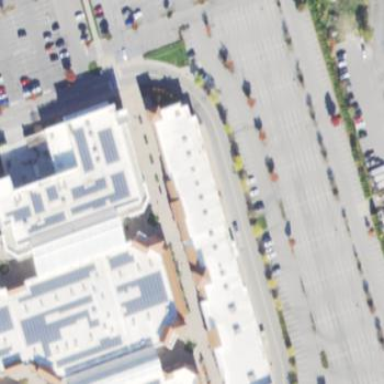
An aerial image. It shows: Commercial building.